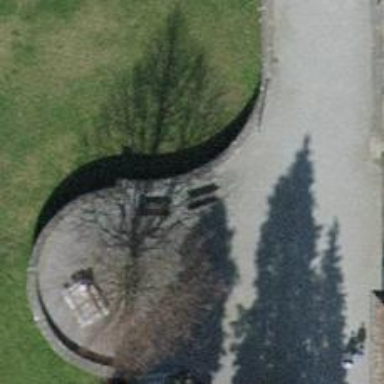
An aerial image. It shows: Brown bench in the vicinity.